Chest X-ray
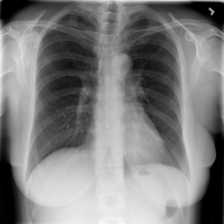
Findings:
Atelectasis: negative
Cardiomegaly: negative
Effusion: negative
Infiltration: negative
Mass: negative
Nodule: negative
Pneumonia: negative
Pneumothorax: negative
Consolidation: negative
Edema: negative
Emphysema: negative
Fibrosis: negative
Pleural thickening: negative
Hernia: negative